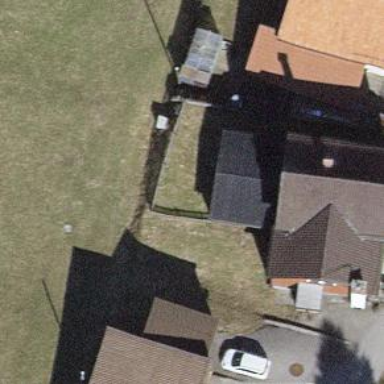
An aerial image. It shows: Simple house.